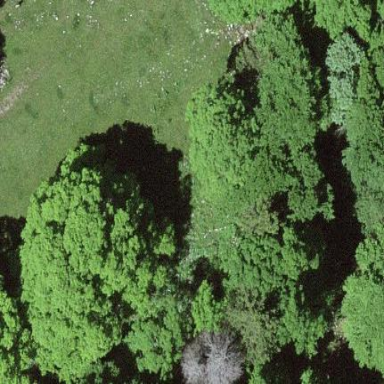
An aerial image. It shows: Mixed forest with various types of leaves.